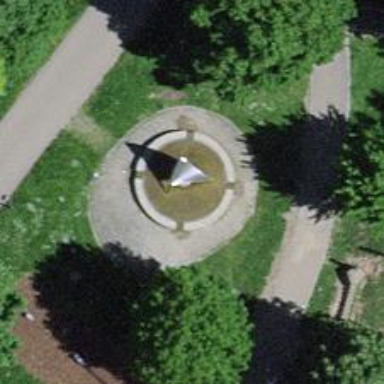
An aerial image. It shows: Fountain.